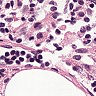
Metastatic tissue present: no